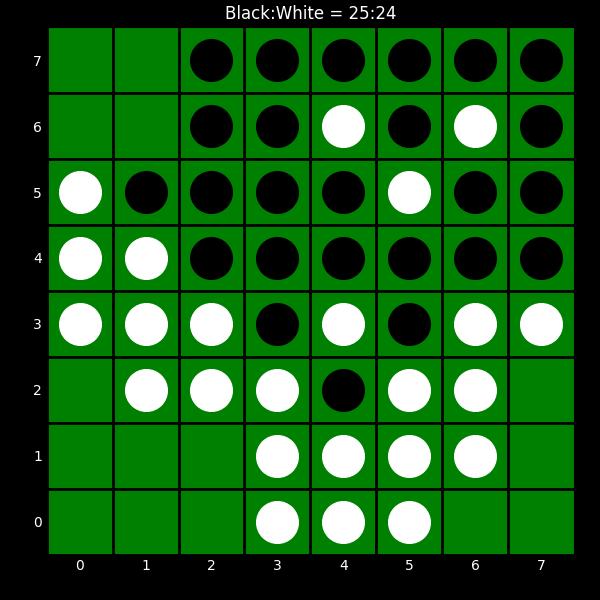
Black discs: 25
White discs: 24